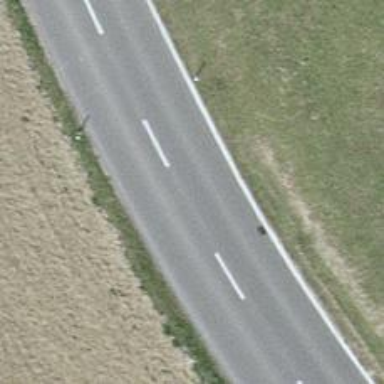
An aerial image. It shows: Tertiary road with asphalt surface.